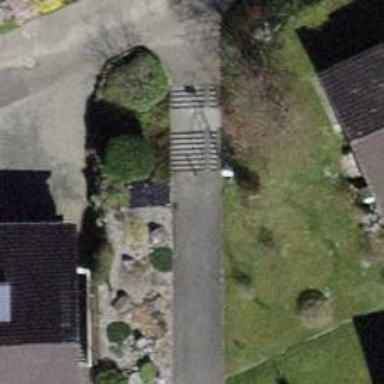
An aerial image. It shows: Steps with paved surface.